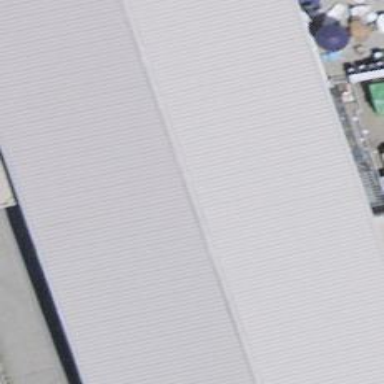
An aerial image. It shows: Industrial building.